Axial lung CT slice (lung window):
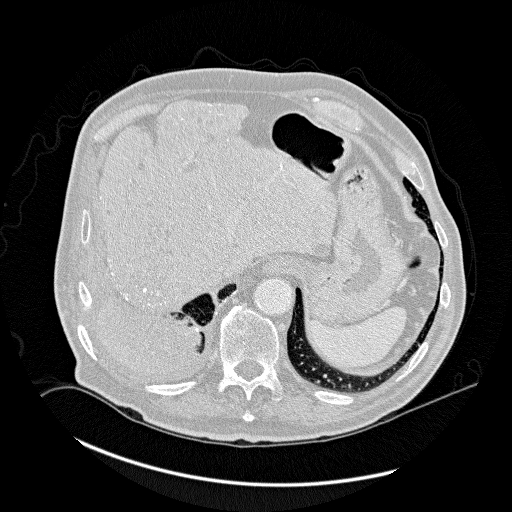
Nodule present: no